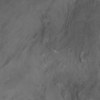
Label: not_dusty